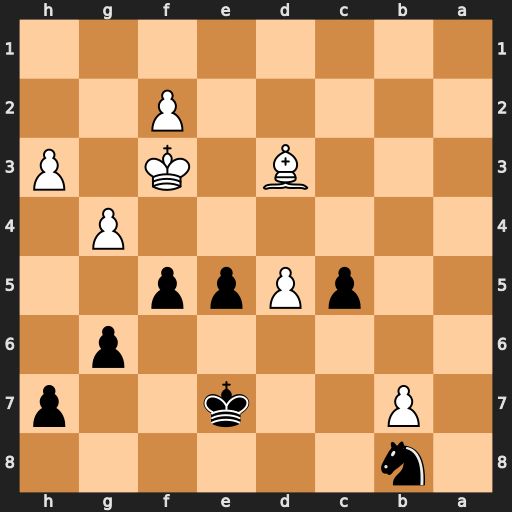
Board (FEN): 1n6/1P2k2p/6p1/2pPpp2/6P1/3B1K1P/5P2/8
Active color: b
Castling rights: -
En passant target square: -
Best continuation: e4+ Bxe4 fxe4+